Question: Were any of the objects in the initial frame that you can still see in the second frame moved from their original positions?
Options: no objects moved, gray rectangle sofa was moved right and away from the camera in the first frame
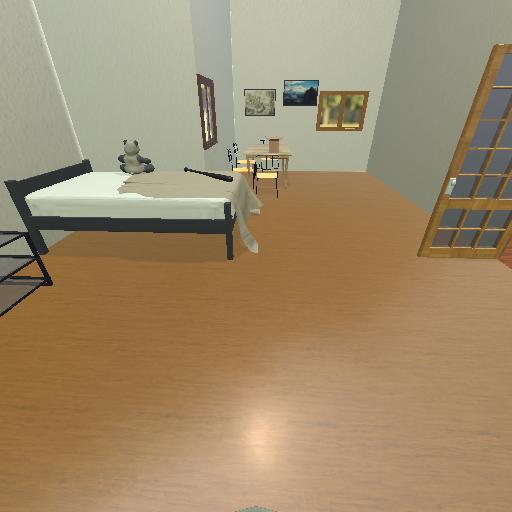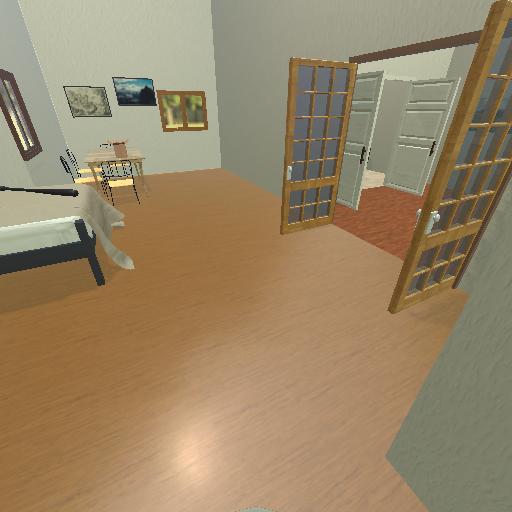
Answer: no objects moved